Interaction volume radius: 10 \u00c5
Interaction volume height: 20 \u00c5
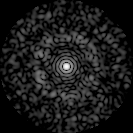
Disorder parameter: 0.8346